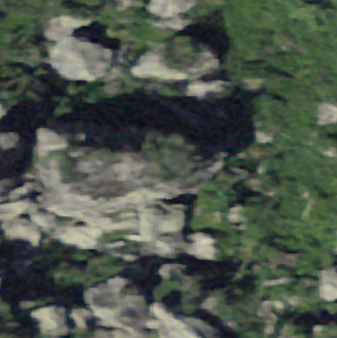
Label: bouldering_area